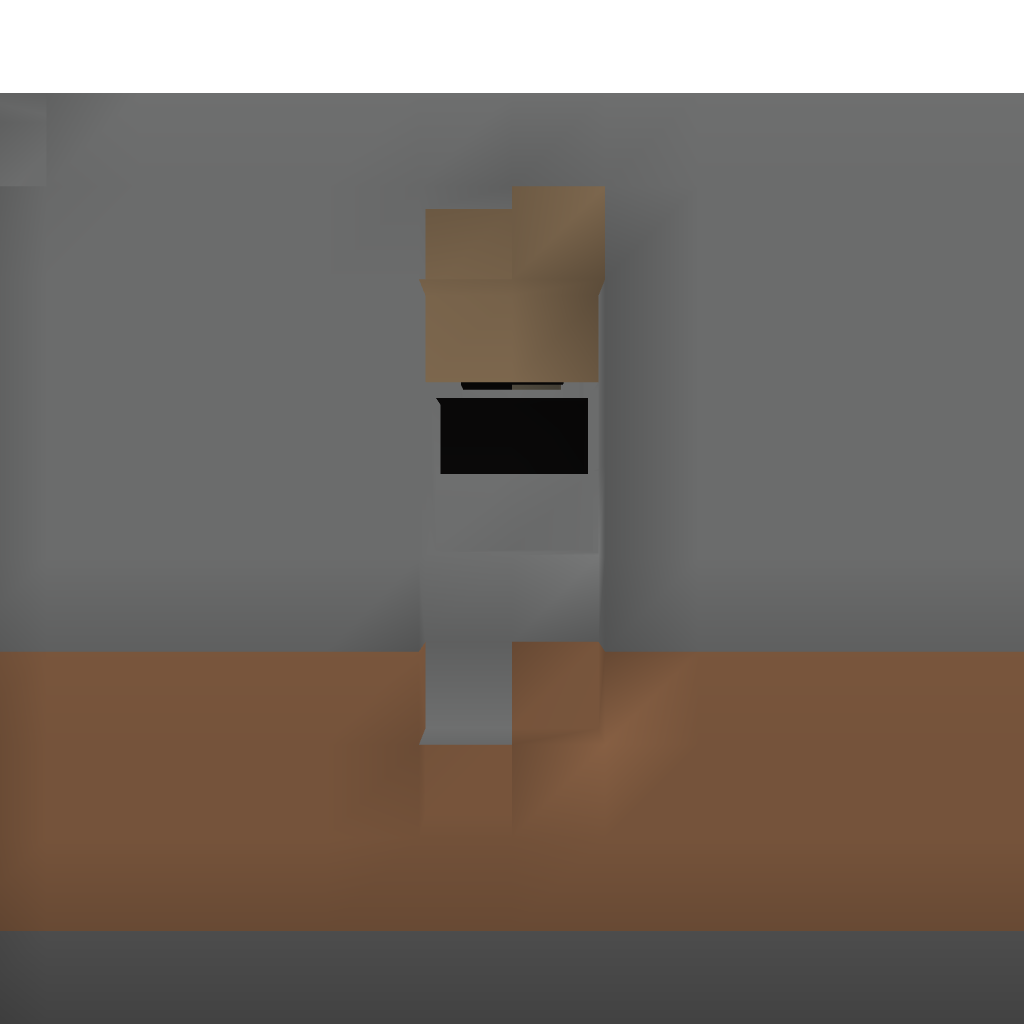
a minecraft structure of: Free Cake Lava Floor Trap